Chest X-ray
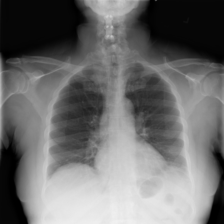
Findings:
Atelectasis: negative
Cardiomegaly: negative
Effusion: negative
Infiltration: negative
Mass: negative
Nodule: negative
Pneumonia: negative
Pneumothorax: negative
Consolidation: negative
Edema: negative
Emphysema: negative
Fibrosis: negative
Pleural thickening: negative
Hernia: negative